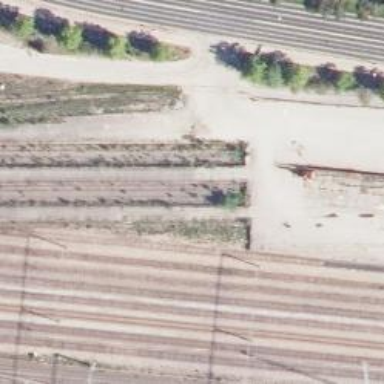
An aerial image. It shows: Railway spur service.